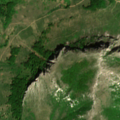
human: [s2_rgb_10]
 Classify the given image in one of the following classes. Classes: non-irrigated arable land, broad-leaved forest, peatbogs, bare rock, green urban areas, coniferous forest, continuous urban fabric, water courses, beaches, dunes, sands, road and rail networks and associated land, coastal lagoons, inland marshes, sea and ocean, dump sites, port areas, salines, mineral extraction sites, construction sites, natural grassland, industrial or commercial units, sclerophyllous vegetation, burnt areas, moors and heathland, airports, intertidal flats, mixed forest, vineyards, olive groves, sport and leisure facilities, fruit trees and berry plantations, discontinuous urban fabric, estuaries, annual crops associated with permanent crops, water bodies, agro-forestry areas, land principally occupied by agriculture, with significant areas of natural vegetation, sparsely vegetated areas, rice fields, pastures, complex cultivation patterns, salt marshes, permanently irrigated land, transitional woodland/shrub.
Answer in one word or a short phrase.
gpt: pastures, land principally occupied by agriculture, with significant areas of natural vegetation, broad-leaved forest, natural grassland, transitional woodland/shrub, sparsely vegetated areas